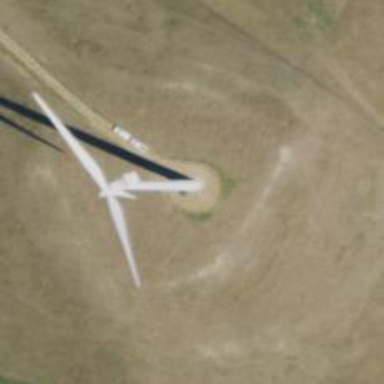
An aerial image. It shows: Wind generator using wind turbines of horizontal axis.